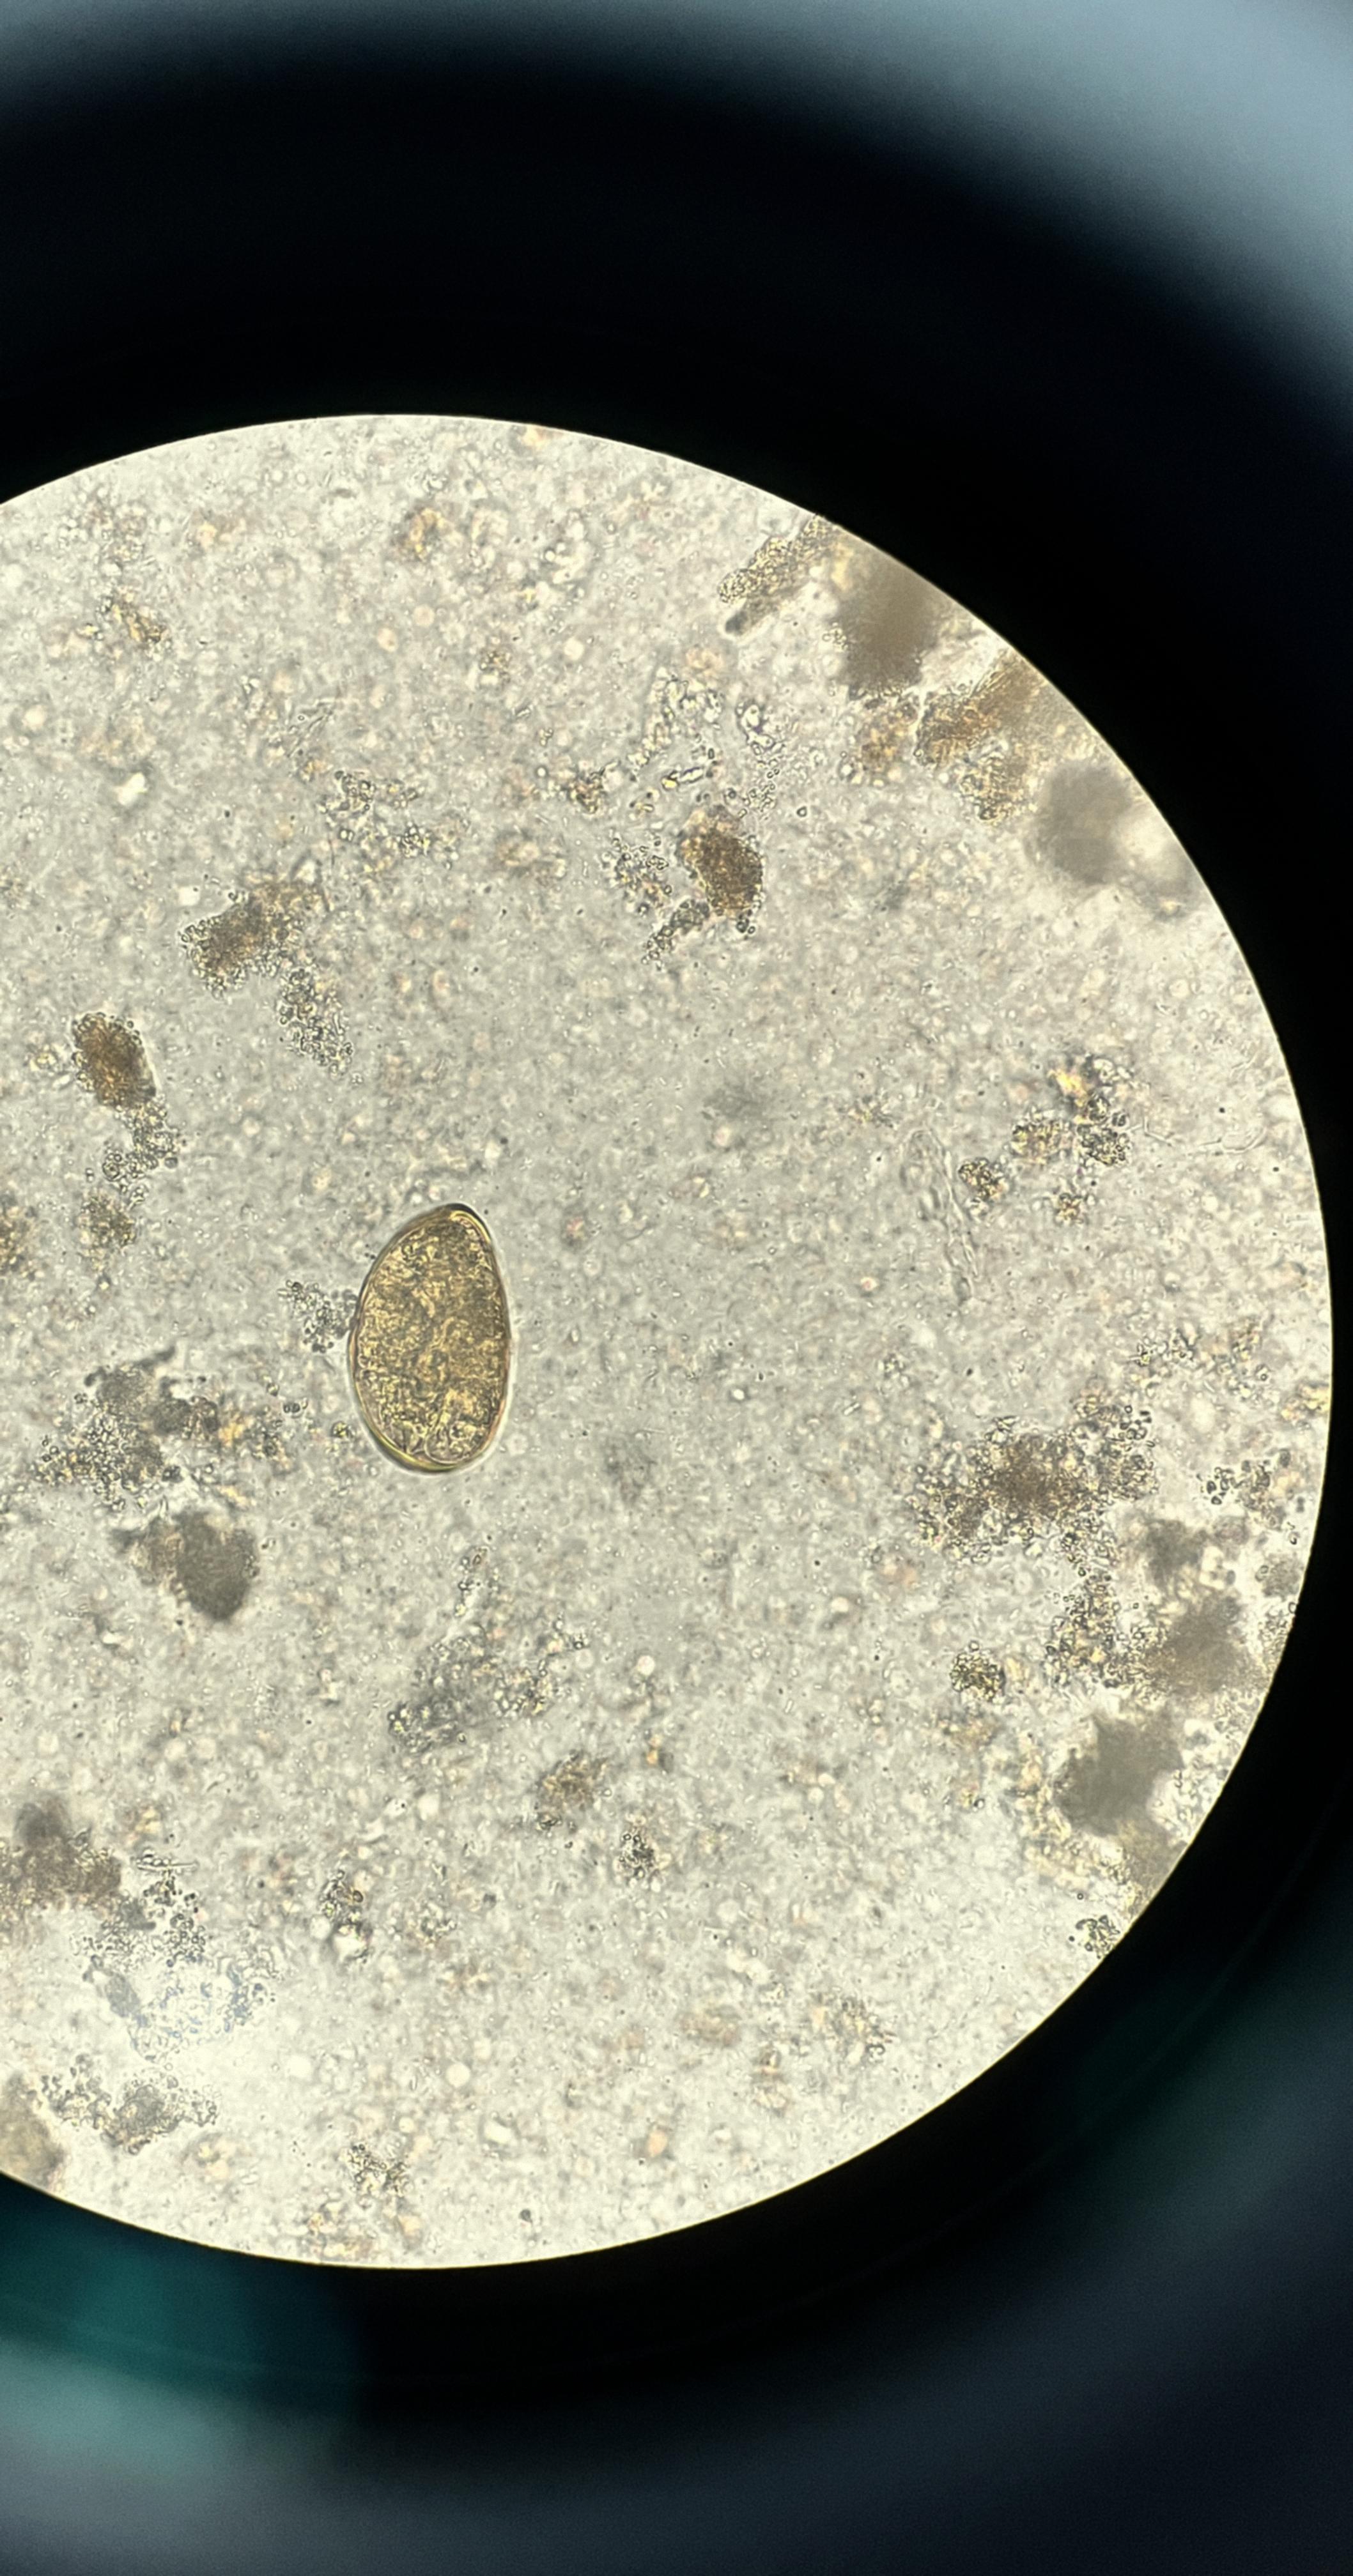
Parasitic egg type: Paragonimus spp